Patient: sex M, age 23
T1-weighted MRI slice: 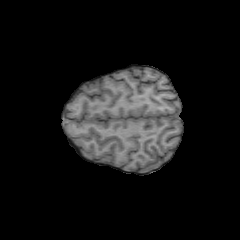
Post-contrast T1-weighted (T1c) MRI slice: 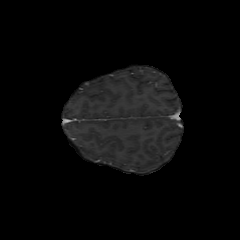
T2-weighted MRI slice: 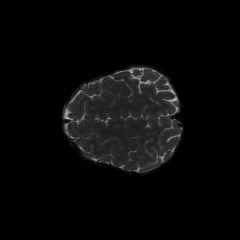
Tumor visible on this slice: no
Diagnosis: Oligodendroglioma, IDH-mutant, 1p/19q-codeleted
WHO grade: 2